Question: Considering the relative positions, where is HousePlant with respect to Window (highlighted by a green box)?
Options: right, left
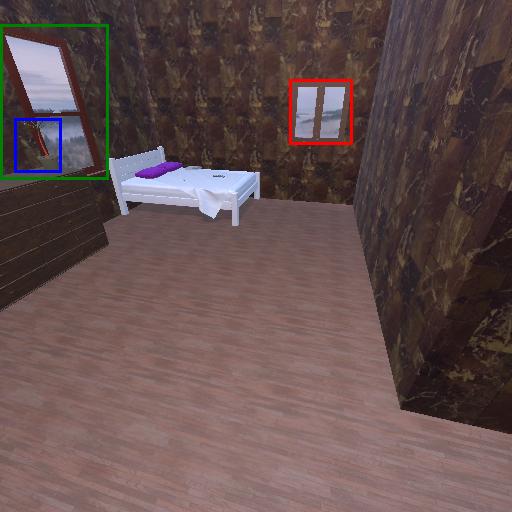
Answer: right